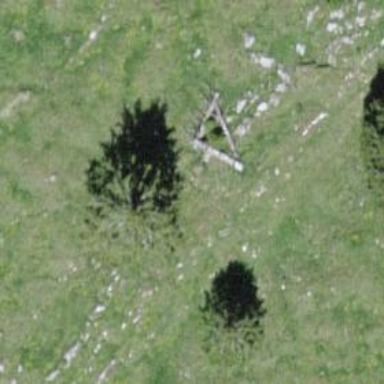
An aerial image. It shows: Needle-leaved tree in nature.